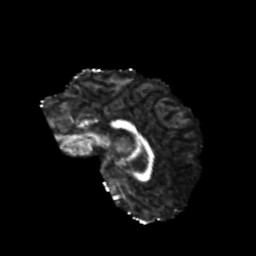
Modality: FA
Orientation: sagittal
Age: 20
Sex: female
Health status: healthy
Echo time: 0.074 s